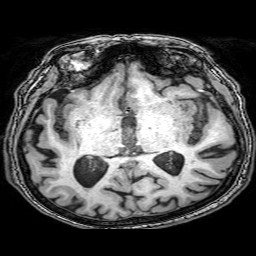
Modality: T1w
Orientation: coronal
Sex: female
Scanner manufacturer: philips
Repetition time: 0.0081 s
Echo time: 0.00371 s